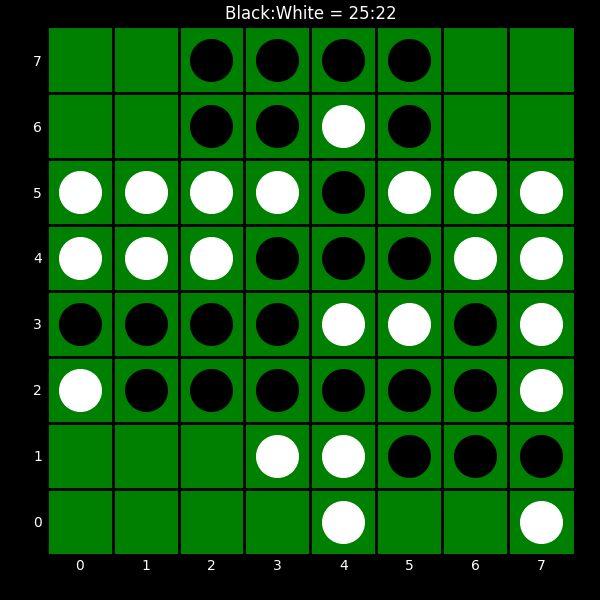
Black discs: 25
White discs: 22